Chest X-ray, AP view. Patient: 53 years old, sex M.
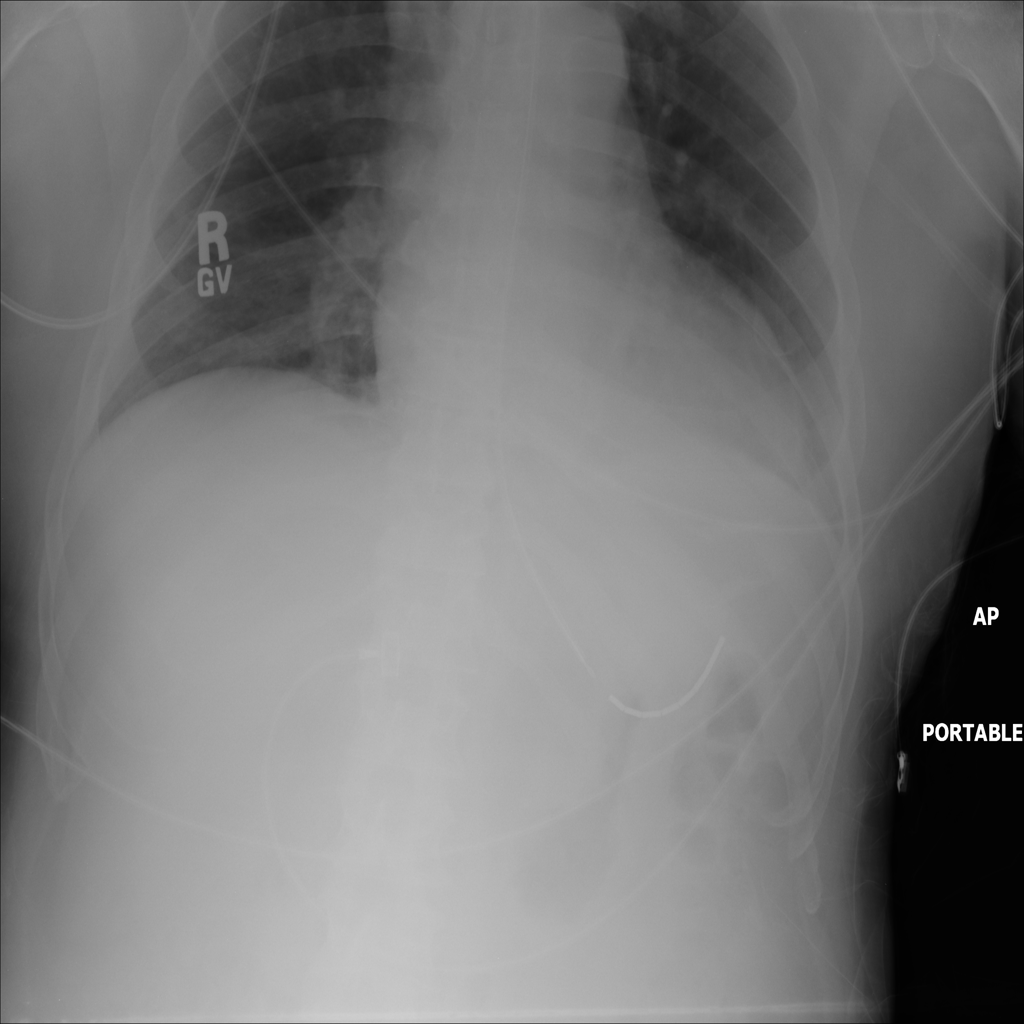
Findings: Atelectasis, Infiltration